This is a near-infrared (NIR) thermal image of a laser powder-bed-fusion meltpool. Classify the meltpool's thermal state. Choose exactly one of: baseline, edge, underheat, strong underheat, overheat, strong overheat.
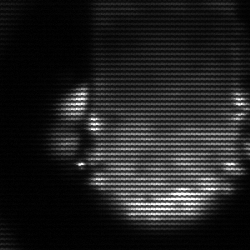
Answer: baseline